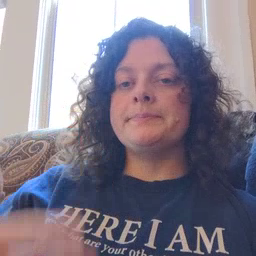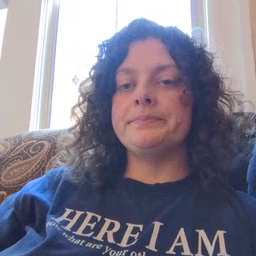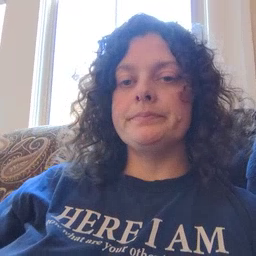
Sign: wait